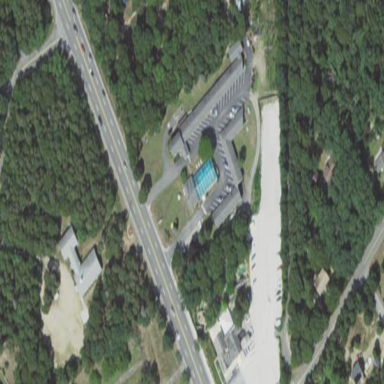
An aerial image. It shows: Motel that caters to tourists.